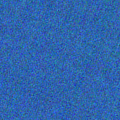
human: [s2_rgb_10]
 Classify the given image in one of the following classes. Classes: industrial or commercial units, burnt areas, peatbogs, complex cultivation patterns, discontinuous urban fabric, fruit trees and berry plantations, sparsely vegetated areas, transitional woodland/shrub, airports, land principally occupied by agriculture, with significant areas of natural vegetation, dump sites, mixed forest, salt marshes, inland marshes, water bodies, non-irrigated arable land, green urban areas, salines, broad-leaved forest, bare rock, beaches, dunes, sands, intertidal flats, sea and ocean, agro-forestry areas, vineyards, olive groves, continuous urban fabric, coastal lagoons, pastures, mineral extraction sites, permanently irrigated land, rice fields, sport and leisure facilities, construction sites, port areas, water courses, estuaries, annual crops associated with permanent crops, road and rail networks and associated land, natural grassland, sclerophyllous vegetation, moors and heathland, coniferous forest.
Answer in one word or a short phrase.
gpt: sea and ocean